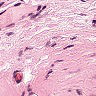
Metastatic tissue present: no